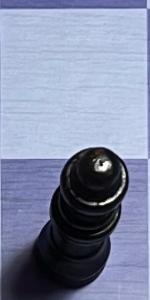
Label: Queen_Black